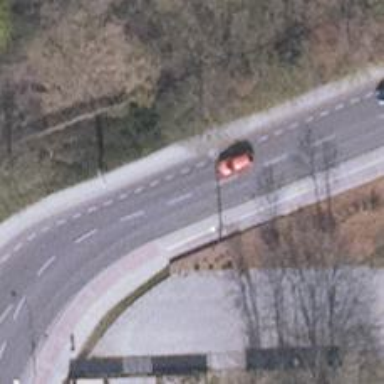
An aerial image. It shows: Residential road with asphalt surface and sidewalks on both sides. There is cycle lane on the left and cycle track on the right.